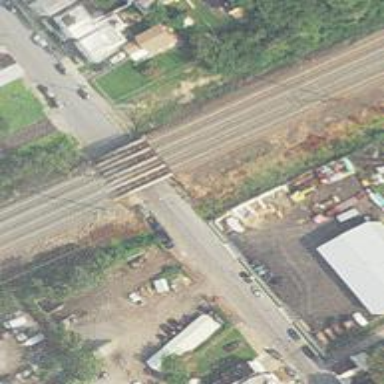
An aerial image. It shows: Bridge over electrified railway with contact lines.